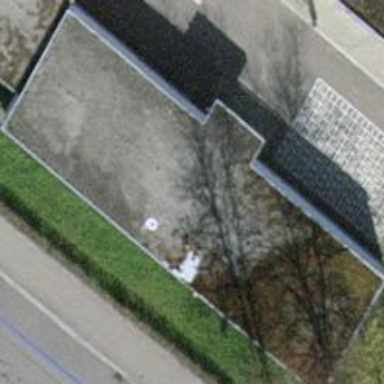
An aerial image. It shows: Flat-roofed building.